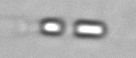
Label: Skeletonema